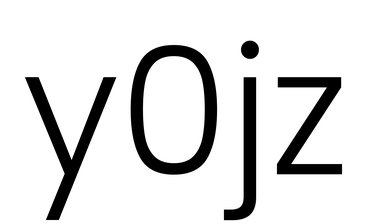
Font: Poppins-Light